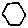
Label: hexagon